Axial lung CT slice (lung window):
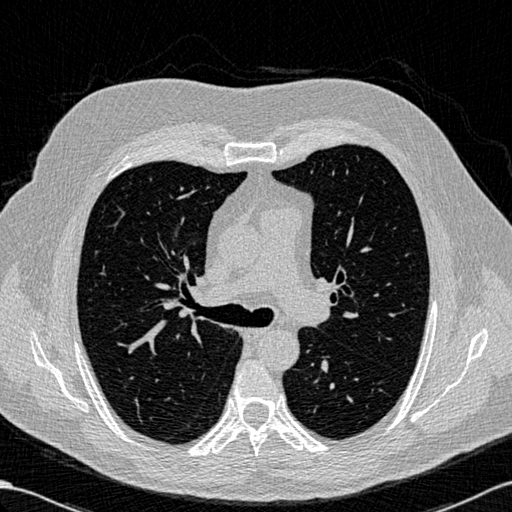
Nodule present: no